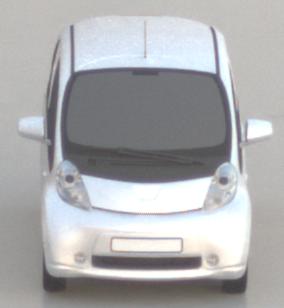
Make: Peugeot
Model: iOn
Detailed model: iOn
Model produced from: 2010/12
Model produced until: 2013/02
Doors: 5
Color: white
Road condition: wet road
Daytime: dawn
Contrast: low contrast